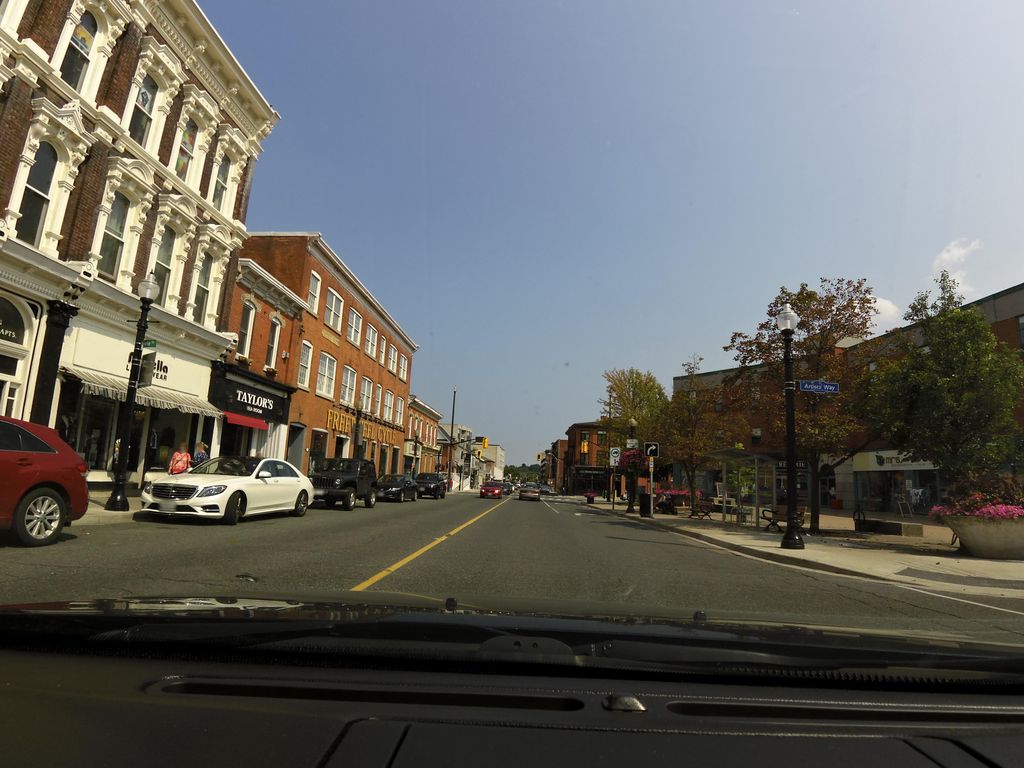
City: hamilton